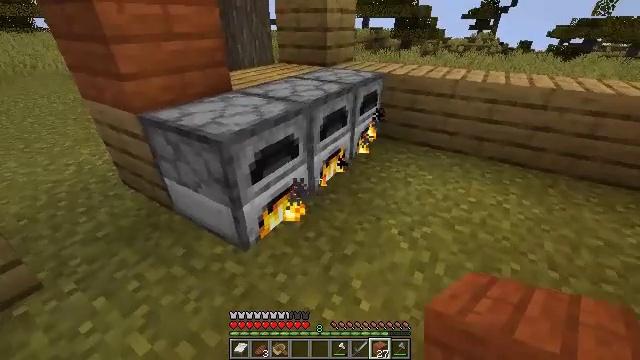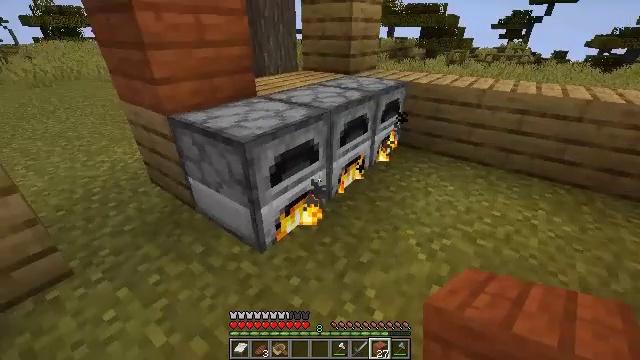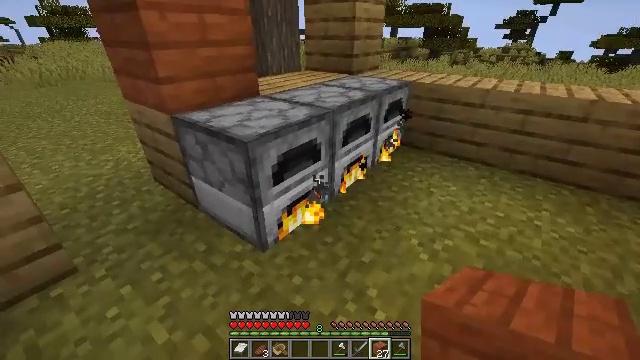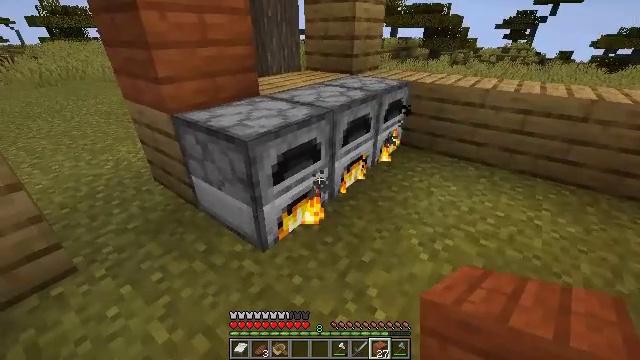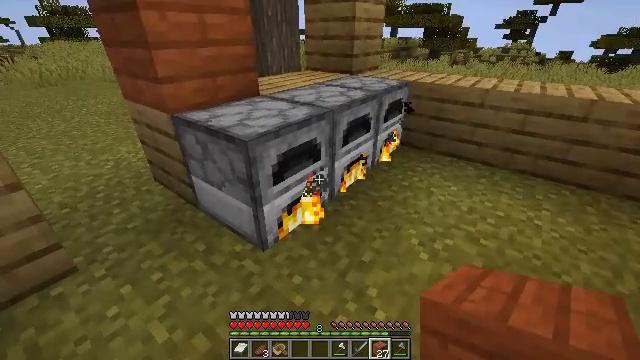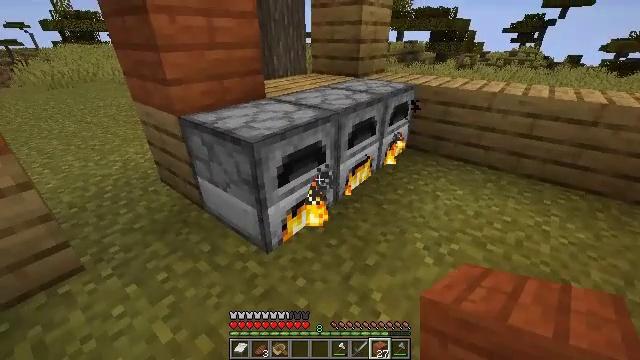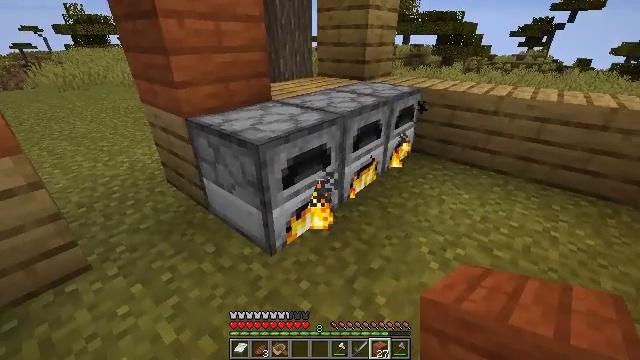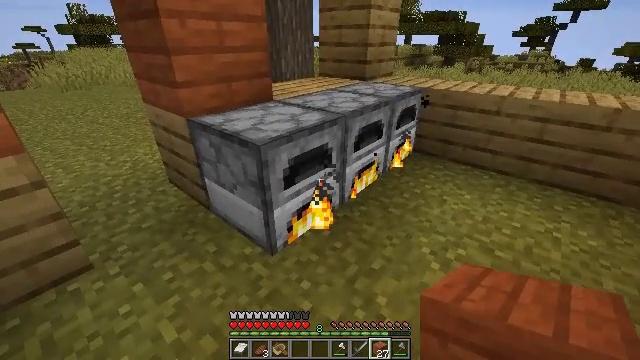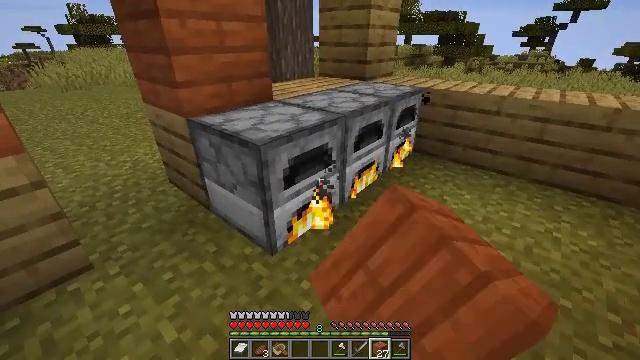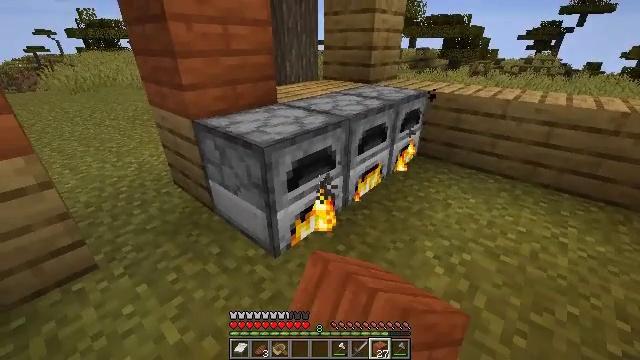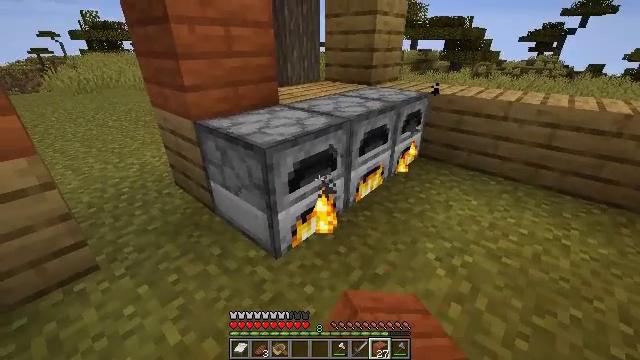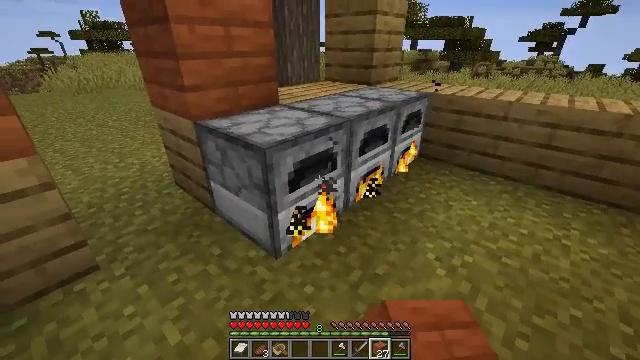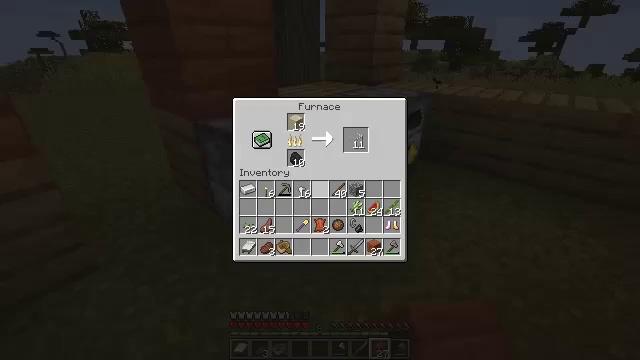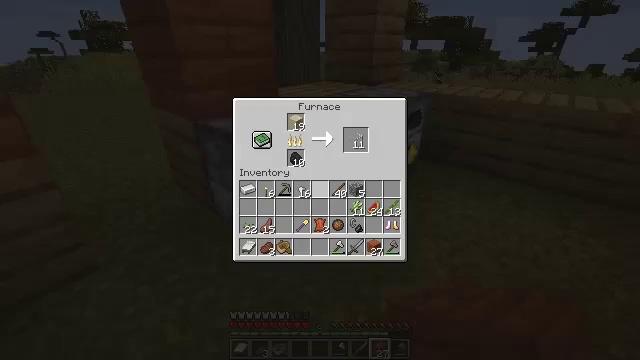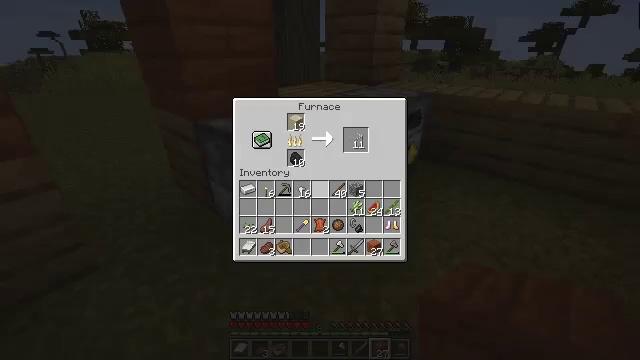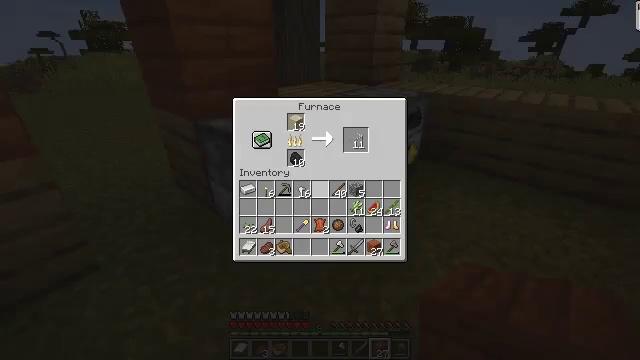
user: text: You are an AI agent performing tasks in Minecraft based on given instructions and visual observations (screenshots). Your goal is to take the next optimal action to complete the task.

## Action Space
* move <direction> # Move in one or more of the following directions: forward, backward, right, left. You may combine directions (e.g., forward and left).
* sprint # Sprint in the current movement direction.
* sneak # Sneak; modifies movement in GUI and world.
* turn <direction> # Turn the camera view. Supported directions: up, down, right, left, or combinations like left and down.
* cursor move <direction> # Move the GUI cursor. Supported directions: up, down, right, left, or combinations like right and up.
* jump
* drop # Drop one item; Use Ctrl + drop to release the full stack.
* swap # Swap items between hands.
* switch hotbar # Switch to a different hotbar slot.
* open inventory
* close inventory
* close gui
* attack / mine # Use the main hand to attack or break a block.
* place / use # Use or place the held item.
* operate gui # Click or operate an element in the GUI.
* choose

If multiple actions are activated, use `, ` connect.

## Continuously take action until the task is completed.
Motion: motion action
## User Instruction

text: Make an acacia door using acacia planks and a crafting table.
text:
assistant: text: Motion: turn left and up
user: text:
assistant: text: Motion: no_op
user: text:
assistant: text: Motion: no_op
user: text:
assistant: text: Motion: no_op
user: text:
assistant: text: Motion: turn left
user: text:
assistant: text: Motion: turn left
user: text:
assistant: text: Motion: use / place
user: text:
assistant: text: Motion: use / place
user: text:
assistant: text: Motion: use / place
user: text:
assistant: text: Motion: no_op
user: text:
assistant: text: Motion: no_op
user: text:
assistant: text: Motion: open gui
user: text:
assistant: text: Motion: no_op
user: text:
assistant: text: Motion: no_op
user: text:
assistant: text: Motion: no_op
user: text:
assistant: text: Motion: no_op
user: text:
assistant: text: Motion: no_op
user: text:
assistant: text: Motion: no_op
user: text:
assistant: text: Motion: turn left, close gui
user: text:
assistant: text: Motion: move left, turn left, open inventory
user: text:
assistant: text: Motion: move forward and move left, turn left
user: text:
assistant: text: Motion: move forward and move left, turn left
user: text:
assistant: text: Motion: move forward and move left, turn left
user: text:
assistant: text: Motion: move forward and move left, turn left
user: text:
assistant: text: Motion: move forward and move left, turn left
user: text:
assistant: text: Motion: move forward, turn left
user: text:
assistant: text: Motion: turn left
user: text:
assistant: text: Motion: turn left
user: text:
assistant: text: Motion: no_op
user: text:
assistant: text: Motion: use / place